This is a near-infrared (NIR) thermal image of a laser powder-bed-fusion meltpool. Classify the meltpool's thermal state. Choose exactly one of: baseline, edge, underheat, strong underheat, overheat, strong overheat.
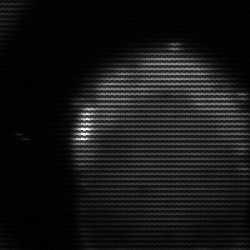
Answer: edge